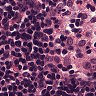
Metastatic tissue present: no